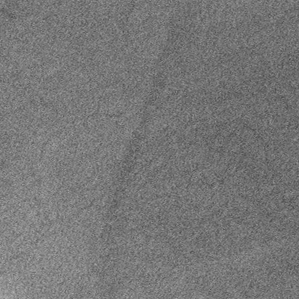
Label: frost